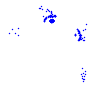
Particle: electron